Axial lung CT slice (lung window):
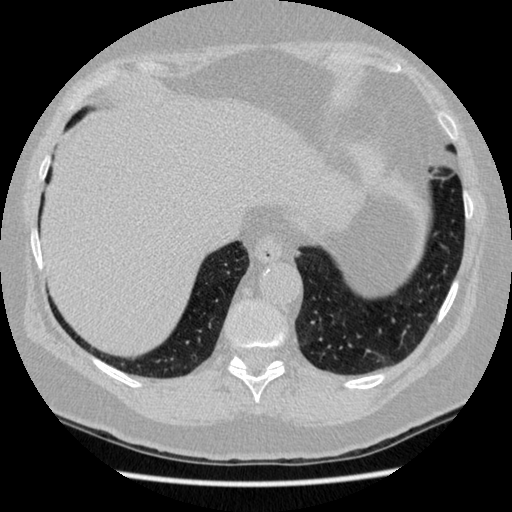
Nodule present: no